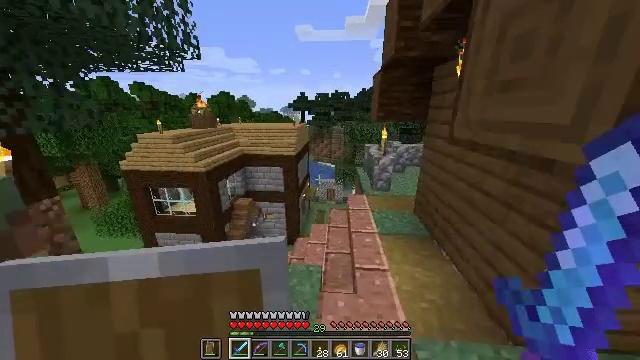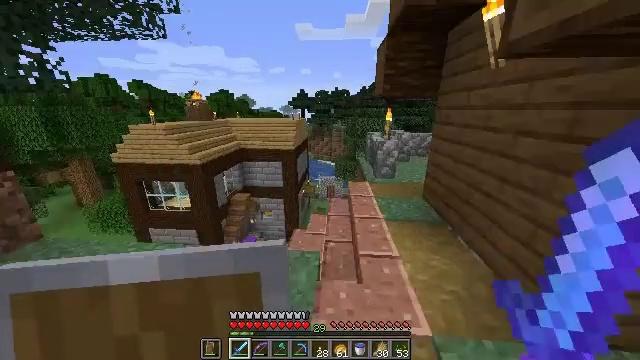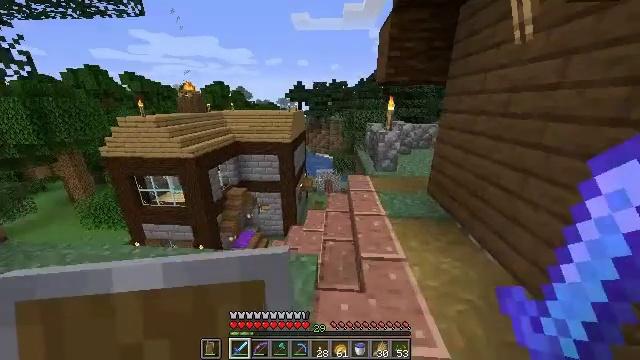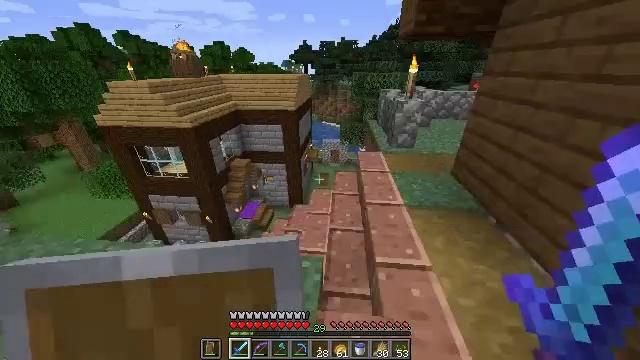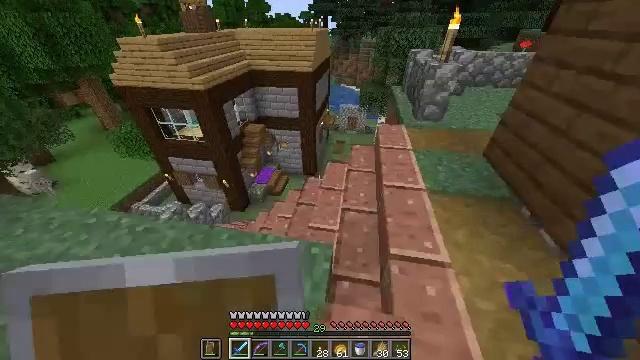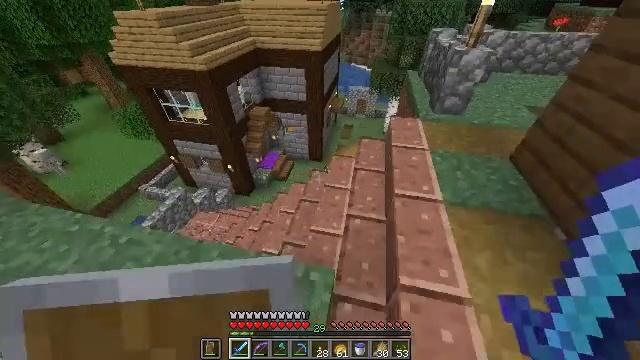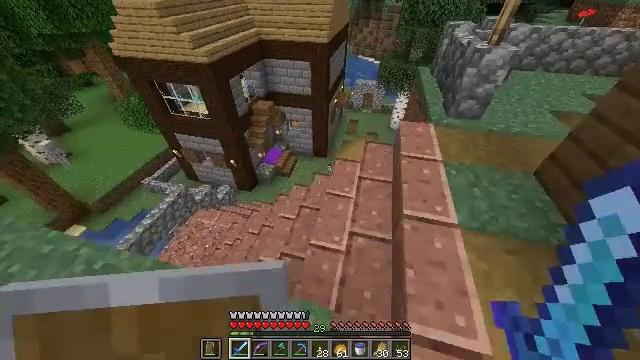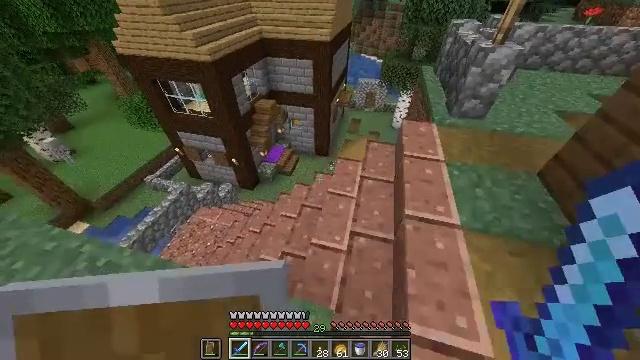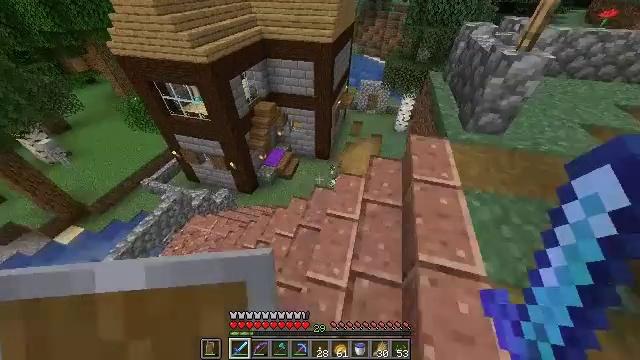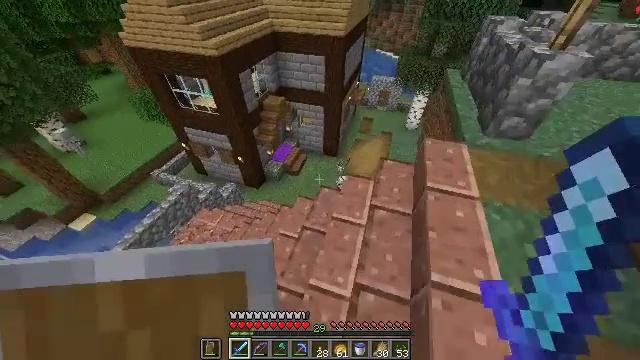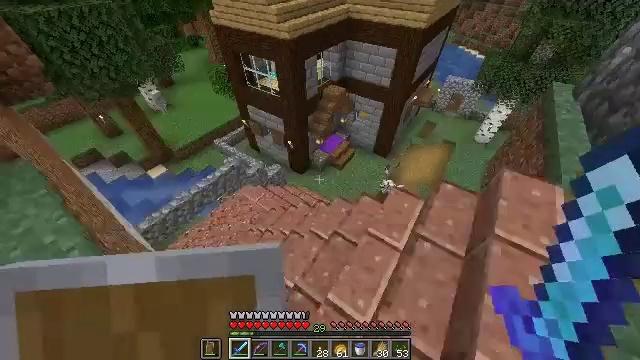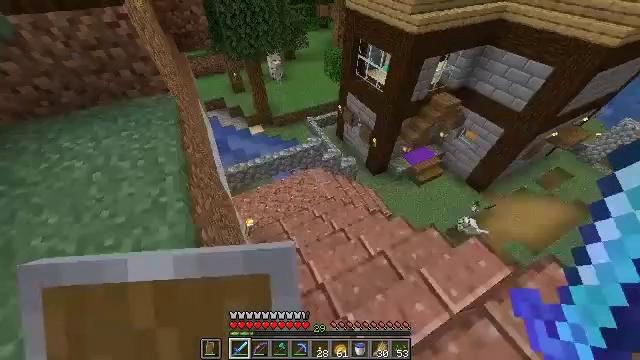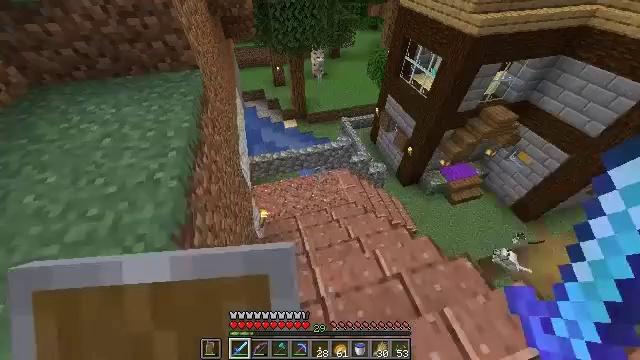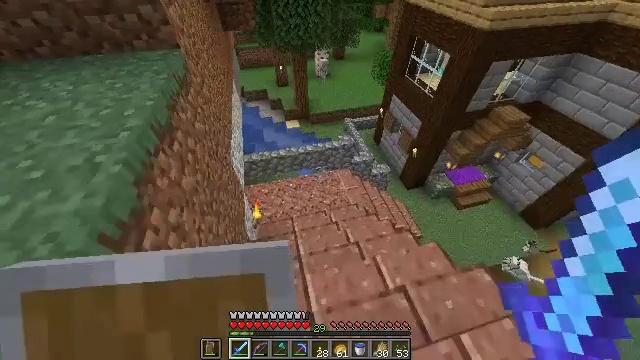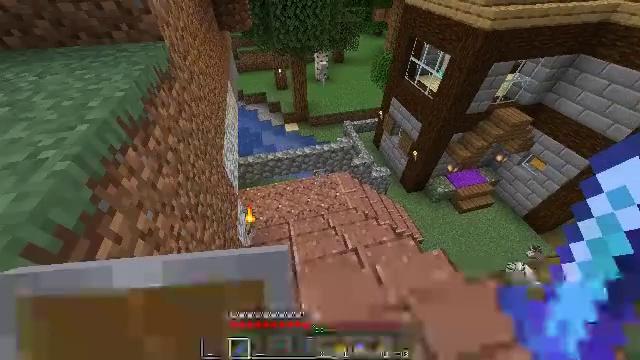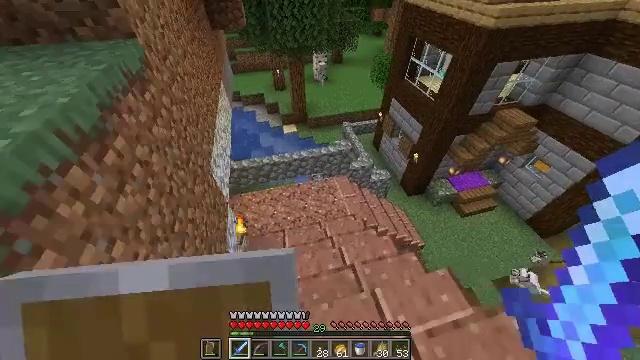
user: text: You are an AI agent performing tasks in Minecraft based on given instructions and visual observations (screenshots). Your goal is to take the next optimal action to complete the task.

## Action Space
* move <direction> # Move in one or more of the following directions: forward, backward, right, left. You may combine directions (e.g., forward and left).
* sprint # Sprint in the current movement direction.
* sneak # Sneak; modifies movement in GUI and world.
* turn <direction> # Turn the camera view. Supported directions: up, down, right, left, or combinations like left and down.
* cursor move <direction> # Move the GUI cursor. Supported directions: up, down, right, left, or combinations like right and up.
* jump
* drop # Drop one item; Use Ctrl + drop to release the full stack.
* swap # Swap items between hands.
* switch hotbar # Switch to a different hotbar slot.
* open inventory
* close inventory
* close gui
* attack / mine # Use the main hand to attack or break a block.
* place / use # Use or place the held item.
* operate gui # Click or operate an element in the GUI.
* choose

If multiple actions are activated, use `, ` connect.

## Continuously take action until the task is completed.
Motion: motion action
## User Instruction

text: Craft a hay block in the crafting table with wheat.
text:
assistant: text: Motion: move forward
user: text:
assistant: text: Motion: move forward, turn down
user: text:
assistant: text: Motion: move forward, turn left and down
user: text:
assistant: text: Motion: move forward, turn left and down
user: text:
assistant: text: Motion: move forward, turn left and down
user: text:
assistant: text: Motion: move forward, turn left and down
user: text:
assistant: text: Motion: move forward
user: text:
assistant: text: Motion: move forward
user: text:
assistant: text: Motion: move forward, turn left and down
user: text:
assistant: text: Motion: move forward, turn left and down
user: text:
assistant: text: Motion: move forward, turn left and down
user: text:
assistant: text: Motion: move forward, turn left
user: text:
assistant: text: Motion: move forward, turn left
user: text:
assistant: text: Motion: move forward, turn up
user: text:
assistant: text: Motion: move forward
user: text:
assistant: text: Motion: move forward
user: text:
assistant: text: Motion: move forward
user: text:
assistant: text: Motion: move forward, turn right and down
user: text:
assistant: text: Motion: move forward, turn right and down
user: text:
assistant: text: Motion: move forward
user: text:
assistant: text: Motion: move forward
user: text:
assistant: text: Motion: move forward, turn left and up
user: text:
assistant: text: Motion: move forward, turn left and up
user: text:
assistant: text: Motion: move forward, turn up
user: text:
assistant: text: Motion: move forward, turn right and up
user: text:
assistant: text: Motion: move forward, turn right and up
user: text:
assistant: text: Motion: move forward
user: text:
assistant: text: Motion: move forward
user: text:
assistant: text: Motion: move forward
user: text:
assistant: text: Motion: move forward